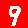
Digit: 9